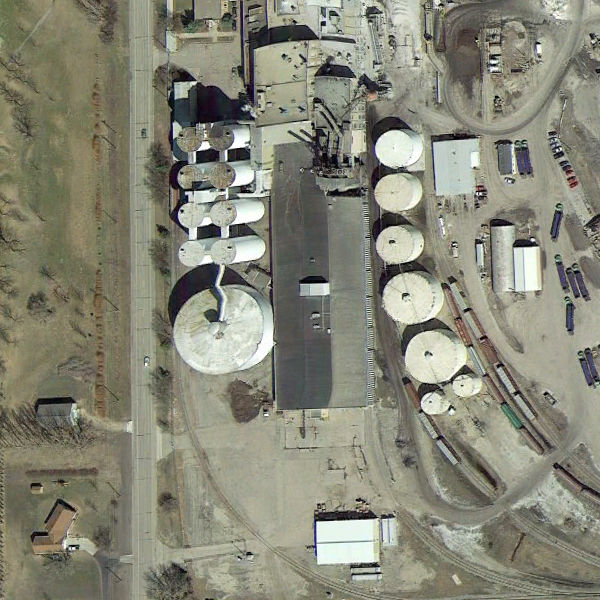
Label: StorageTanks